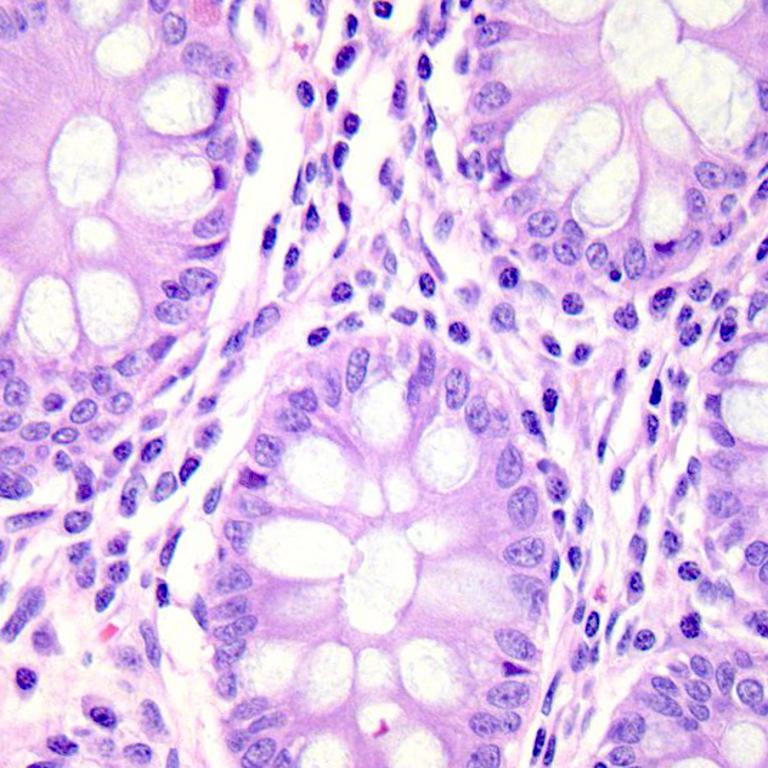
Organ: colon
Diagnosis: benign